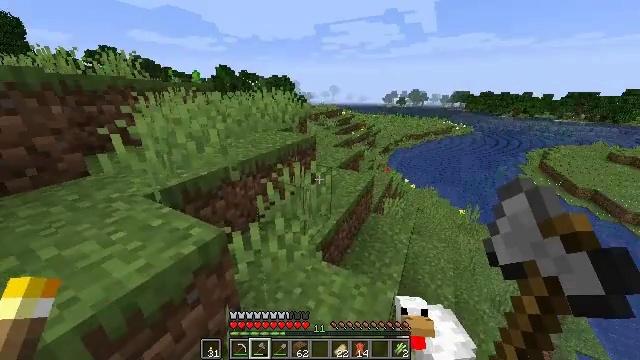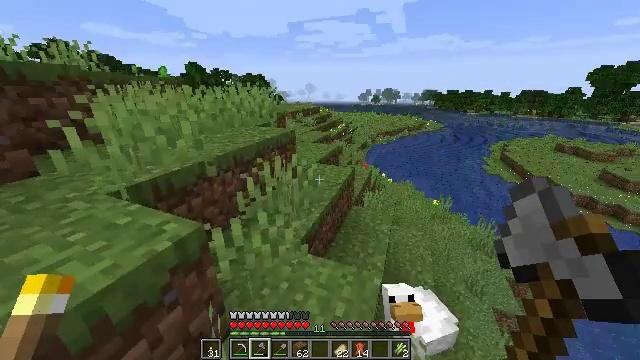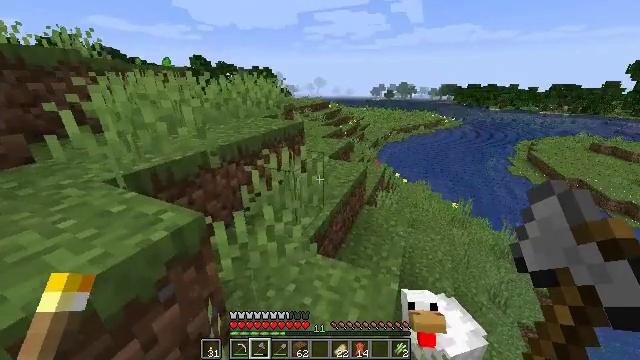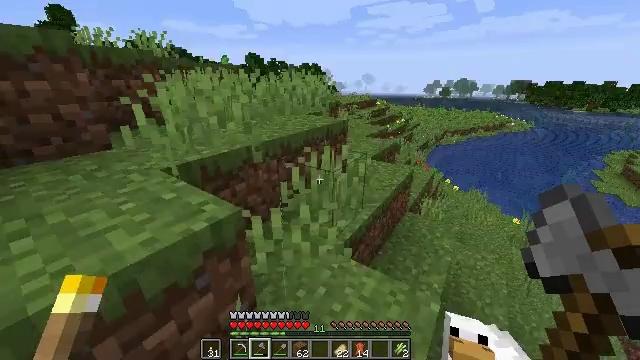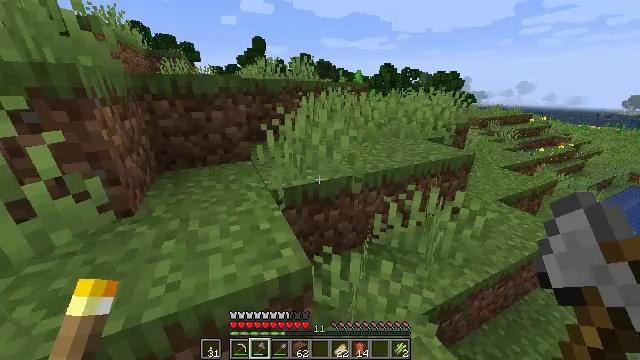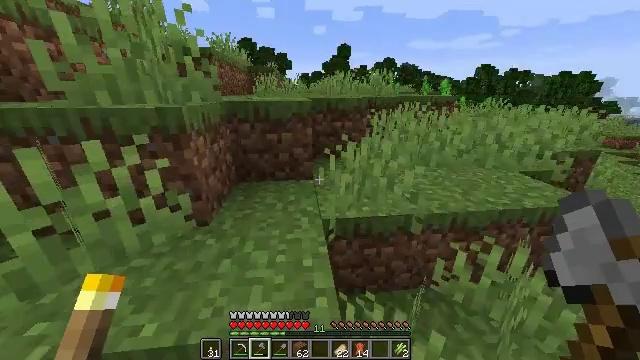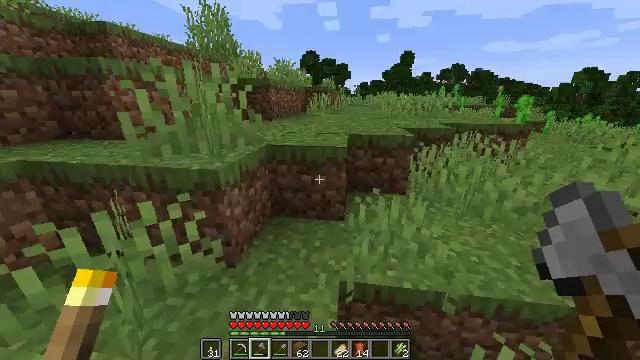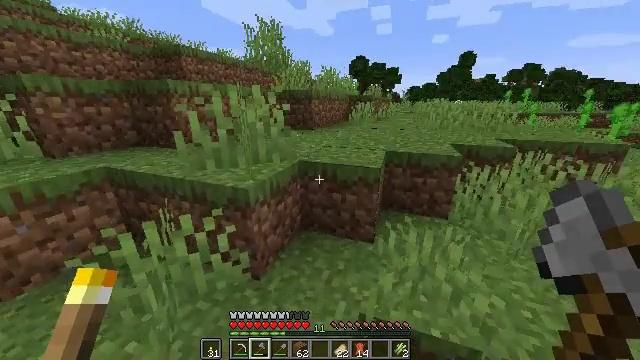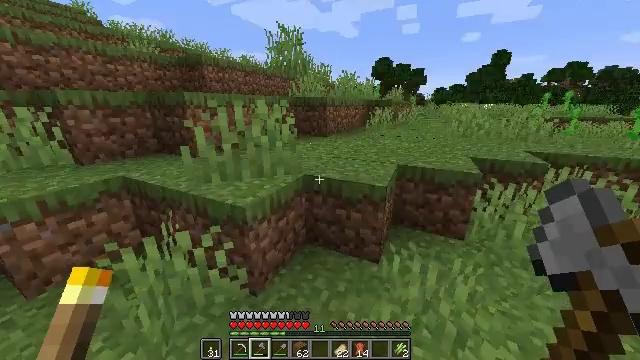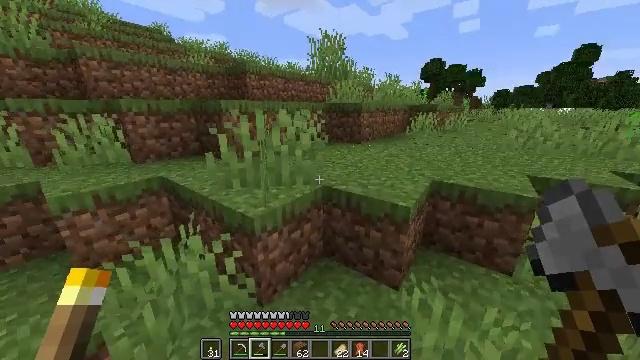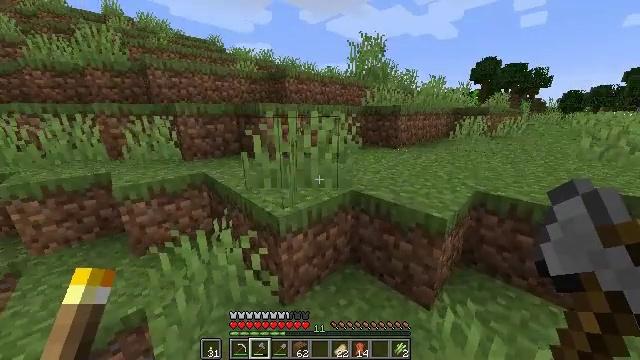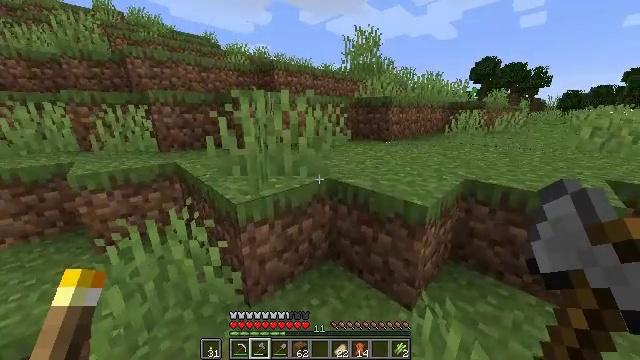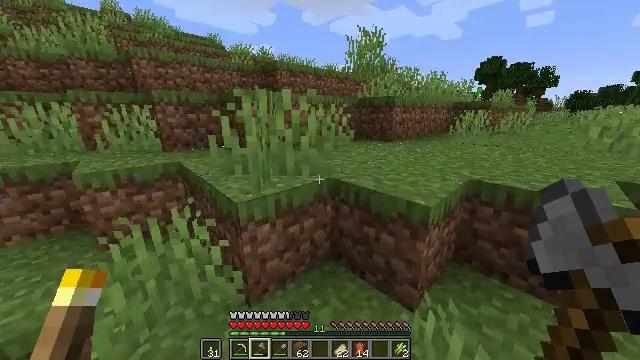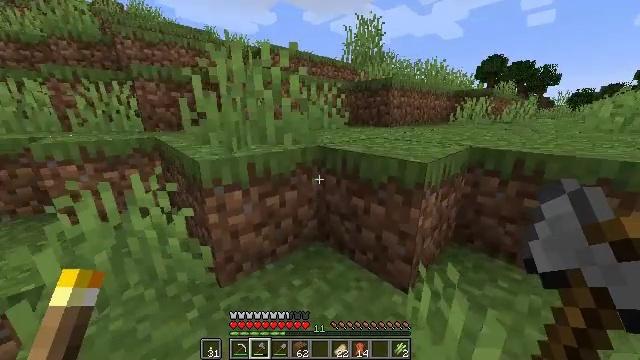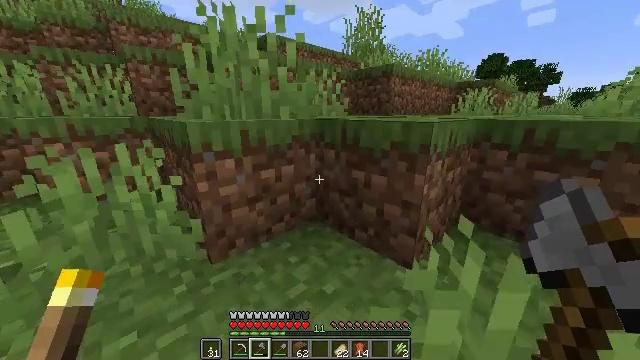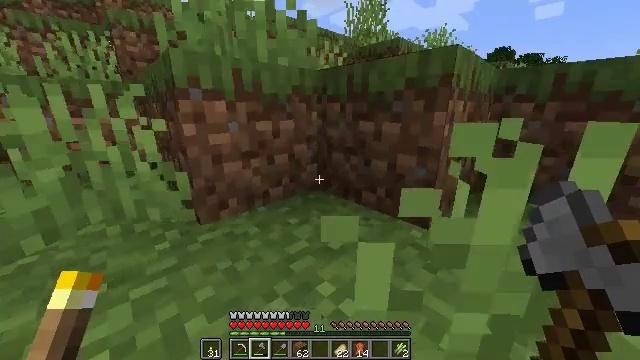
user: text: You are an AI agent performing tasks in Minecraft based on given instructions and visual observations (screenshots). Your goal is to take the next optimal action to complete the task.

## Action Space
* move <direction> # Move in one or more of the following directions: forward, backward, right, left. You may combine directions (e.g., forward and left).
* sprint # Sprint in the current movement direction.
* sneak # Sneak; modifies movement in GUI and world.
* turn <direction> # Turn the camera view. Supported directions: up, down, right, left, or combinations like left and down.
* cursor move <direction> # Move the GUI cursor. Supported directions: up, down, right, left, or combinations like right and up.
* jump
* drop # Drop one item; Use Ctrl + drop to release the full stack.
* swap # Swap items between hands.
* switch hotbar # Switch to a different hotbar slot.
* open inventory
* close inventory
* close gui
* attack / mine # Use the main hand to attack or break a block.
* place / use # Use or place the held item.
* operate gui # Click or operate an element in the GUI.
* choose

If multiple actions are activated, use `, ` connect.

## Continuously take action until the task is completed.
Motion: motion action
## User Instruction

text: Mine the sunflower from the ground.
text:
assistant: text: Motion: move forward and move right, sprint, turn right, jump
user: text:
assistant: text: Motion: move forward and move right, sprint, turn left, jump
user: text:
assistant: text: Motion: move forward and move right, sprint, turn left, jump
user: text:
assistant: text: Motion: move forward and move right, sprint, turn left, jump
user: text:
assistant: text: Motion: move forward, sprint, turn left, jump
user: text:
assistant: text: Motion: move forward, sprint, turn left and up, jump
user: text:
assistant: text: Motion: move forward, sprint, turn left, jump
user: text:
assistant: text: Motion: move forward, sprint, turn left, jump
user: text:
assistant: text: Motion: move forward, sprint, turn left, jump
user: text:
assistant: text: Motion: move forward, sprint, turn left, jump
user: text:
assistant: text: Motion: move forward, sprint, jump
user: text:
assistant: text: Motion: move forward, sprint, jump
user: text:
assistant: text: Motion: move forward, sprint, jump
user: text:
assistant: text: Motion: move forward, sprint, jump
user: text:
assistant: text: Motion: move forward, sprint, jump
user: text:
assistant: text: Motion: move forward, sprint, turn right, jump
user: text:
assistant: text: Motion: move forward, sprint, turn right, jump
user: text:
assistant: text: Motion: move forward, sprint, jump
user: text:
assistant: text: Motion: move forward, sprint, jump
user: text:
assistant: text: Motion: move forward, sprint, jump
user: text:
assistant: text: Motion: move forward, sprint, jump
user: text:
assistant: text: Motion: move forward, sprint, jump
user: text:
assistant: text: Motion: move forward, sprint, jump
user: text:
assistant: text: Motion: move forward, sprint, turn right, jump
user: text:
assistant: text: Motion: move forward, sprint, turn right, jump
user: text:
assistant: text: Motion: move forward, sprint, jump
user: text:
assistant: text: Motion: move forward, sprint, turn up, jump
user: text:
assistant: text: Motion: move forward, sprint, turn left and up, jump
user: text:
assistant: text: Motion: move forward, sprint, jump
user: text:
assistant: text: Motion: move forward, sprint, turn right, jump